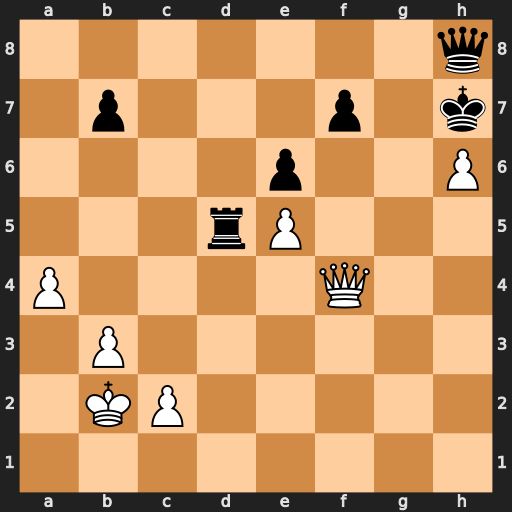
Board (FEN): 7q/1p3p1k/4p2P/3rP3/P4Q2/1P6/1KP5/8
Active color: w
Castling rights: -
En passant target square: -
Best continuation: Qxf7+ Kxh6 Qxe6+ Kg5 Qxd5